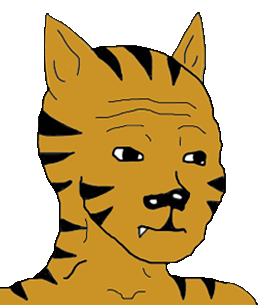
Label: 5_Animal